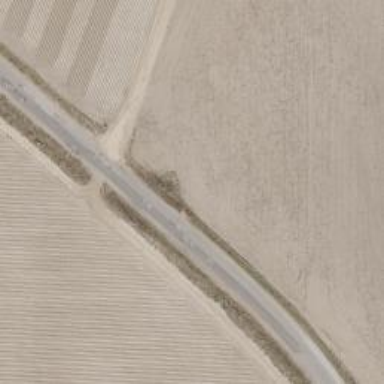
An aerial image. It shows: Tertiary road.